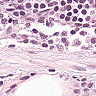
Metastatic tissue present: no